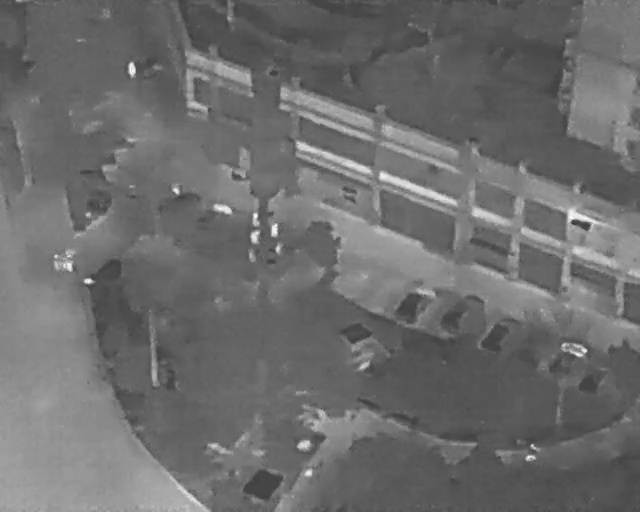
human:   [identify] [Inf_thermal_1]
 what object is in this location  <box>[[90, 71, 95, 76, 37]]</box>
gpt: <ref>1 medium car at the bottom right</ref>

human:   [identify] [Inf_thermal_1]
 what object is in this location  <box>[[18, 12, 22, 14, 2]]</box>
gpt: <ref>1 medium person at the top left</ref>